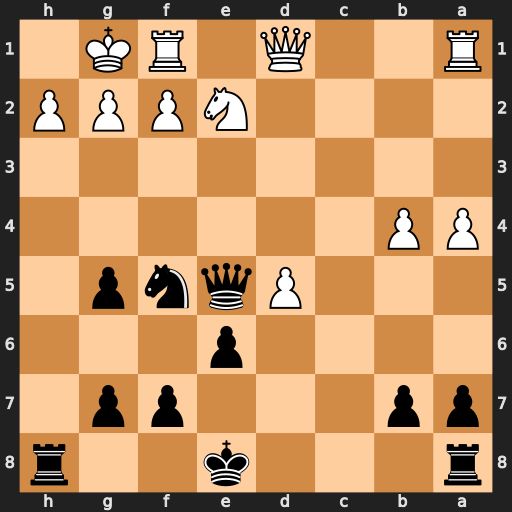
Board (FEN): r3k2r/pp3pp1/4p3/3Pqnp1/PP6/8/4NPPP/R2Q1RK1
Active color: b
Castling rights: kq
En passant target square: -
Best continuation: Qxh2#